Question: So I am trying to use s3 to upload all static images/css/js that I have. In one of my css file which is inside a css folder, I have the following:
'''
background: url('../bundles/sitemain/img/bg-storefront.png') no-repeat center top;
'''
and in my s3 bucket I already have the bundles folder:

With the file bg-storefront.png in the appropriate sub directory. However, is this even possible with amazon s3 such that it doesn't have the notion of what a folder is. So in this case do I have to use the absolute path of the image to make it work?
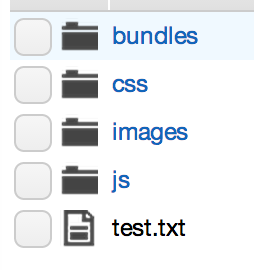
Answer: Using the relative path should work: when the browser interprets the parent directory '..', it does it simply by how the URL looks. The browser/website visitor doesn't normally know anything about the actual file structure behind most web pages, and S3 is no different. If your CSS file is named 'css/style.css' and you reference '../bundles/images/a.png', it only matters (to the browser) that the URL 'bundles/images/a.png' exists: it doesn't matter whether a real filesystem or directory structure backs up those URLs.